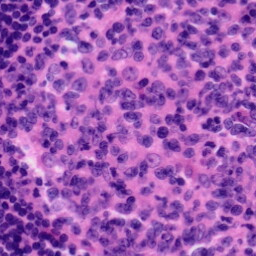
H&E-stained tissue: Tonsil